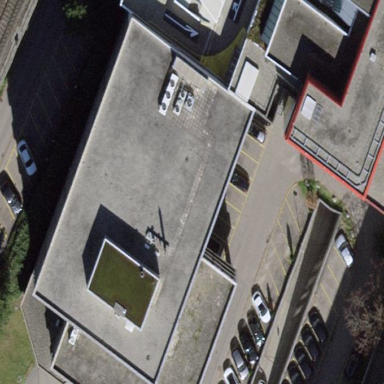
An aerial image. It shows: Flat-roofed office building.